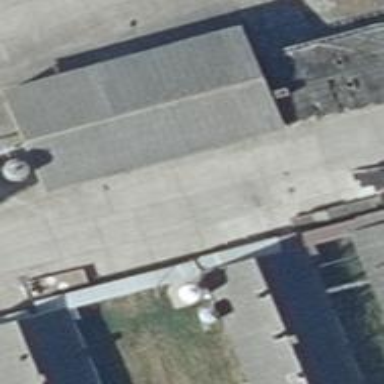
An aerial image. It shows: Gray building with gabled roof.